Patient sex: M
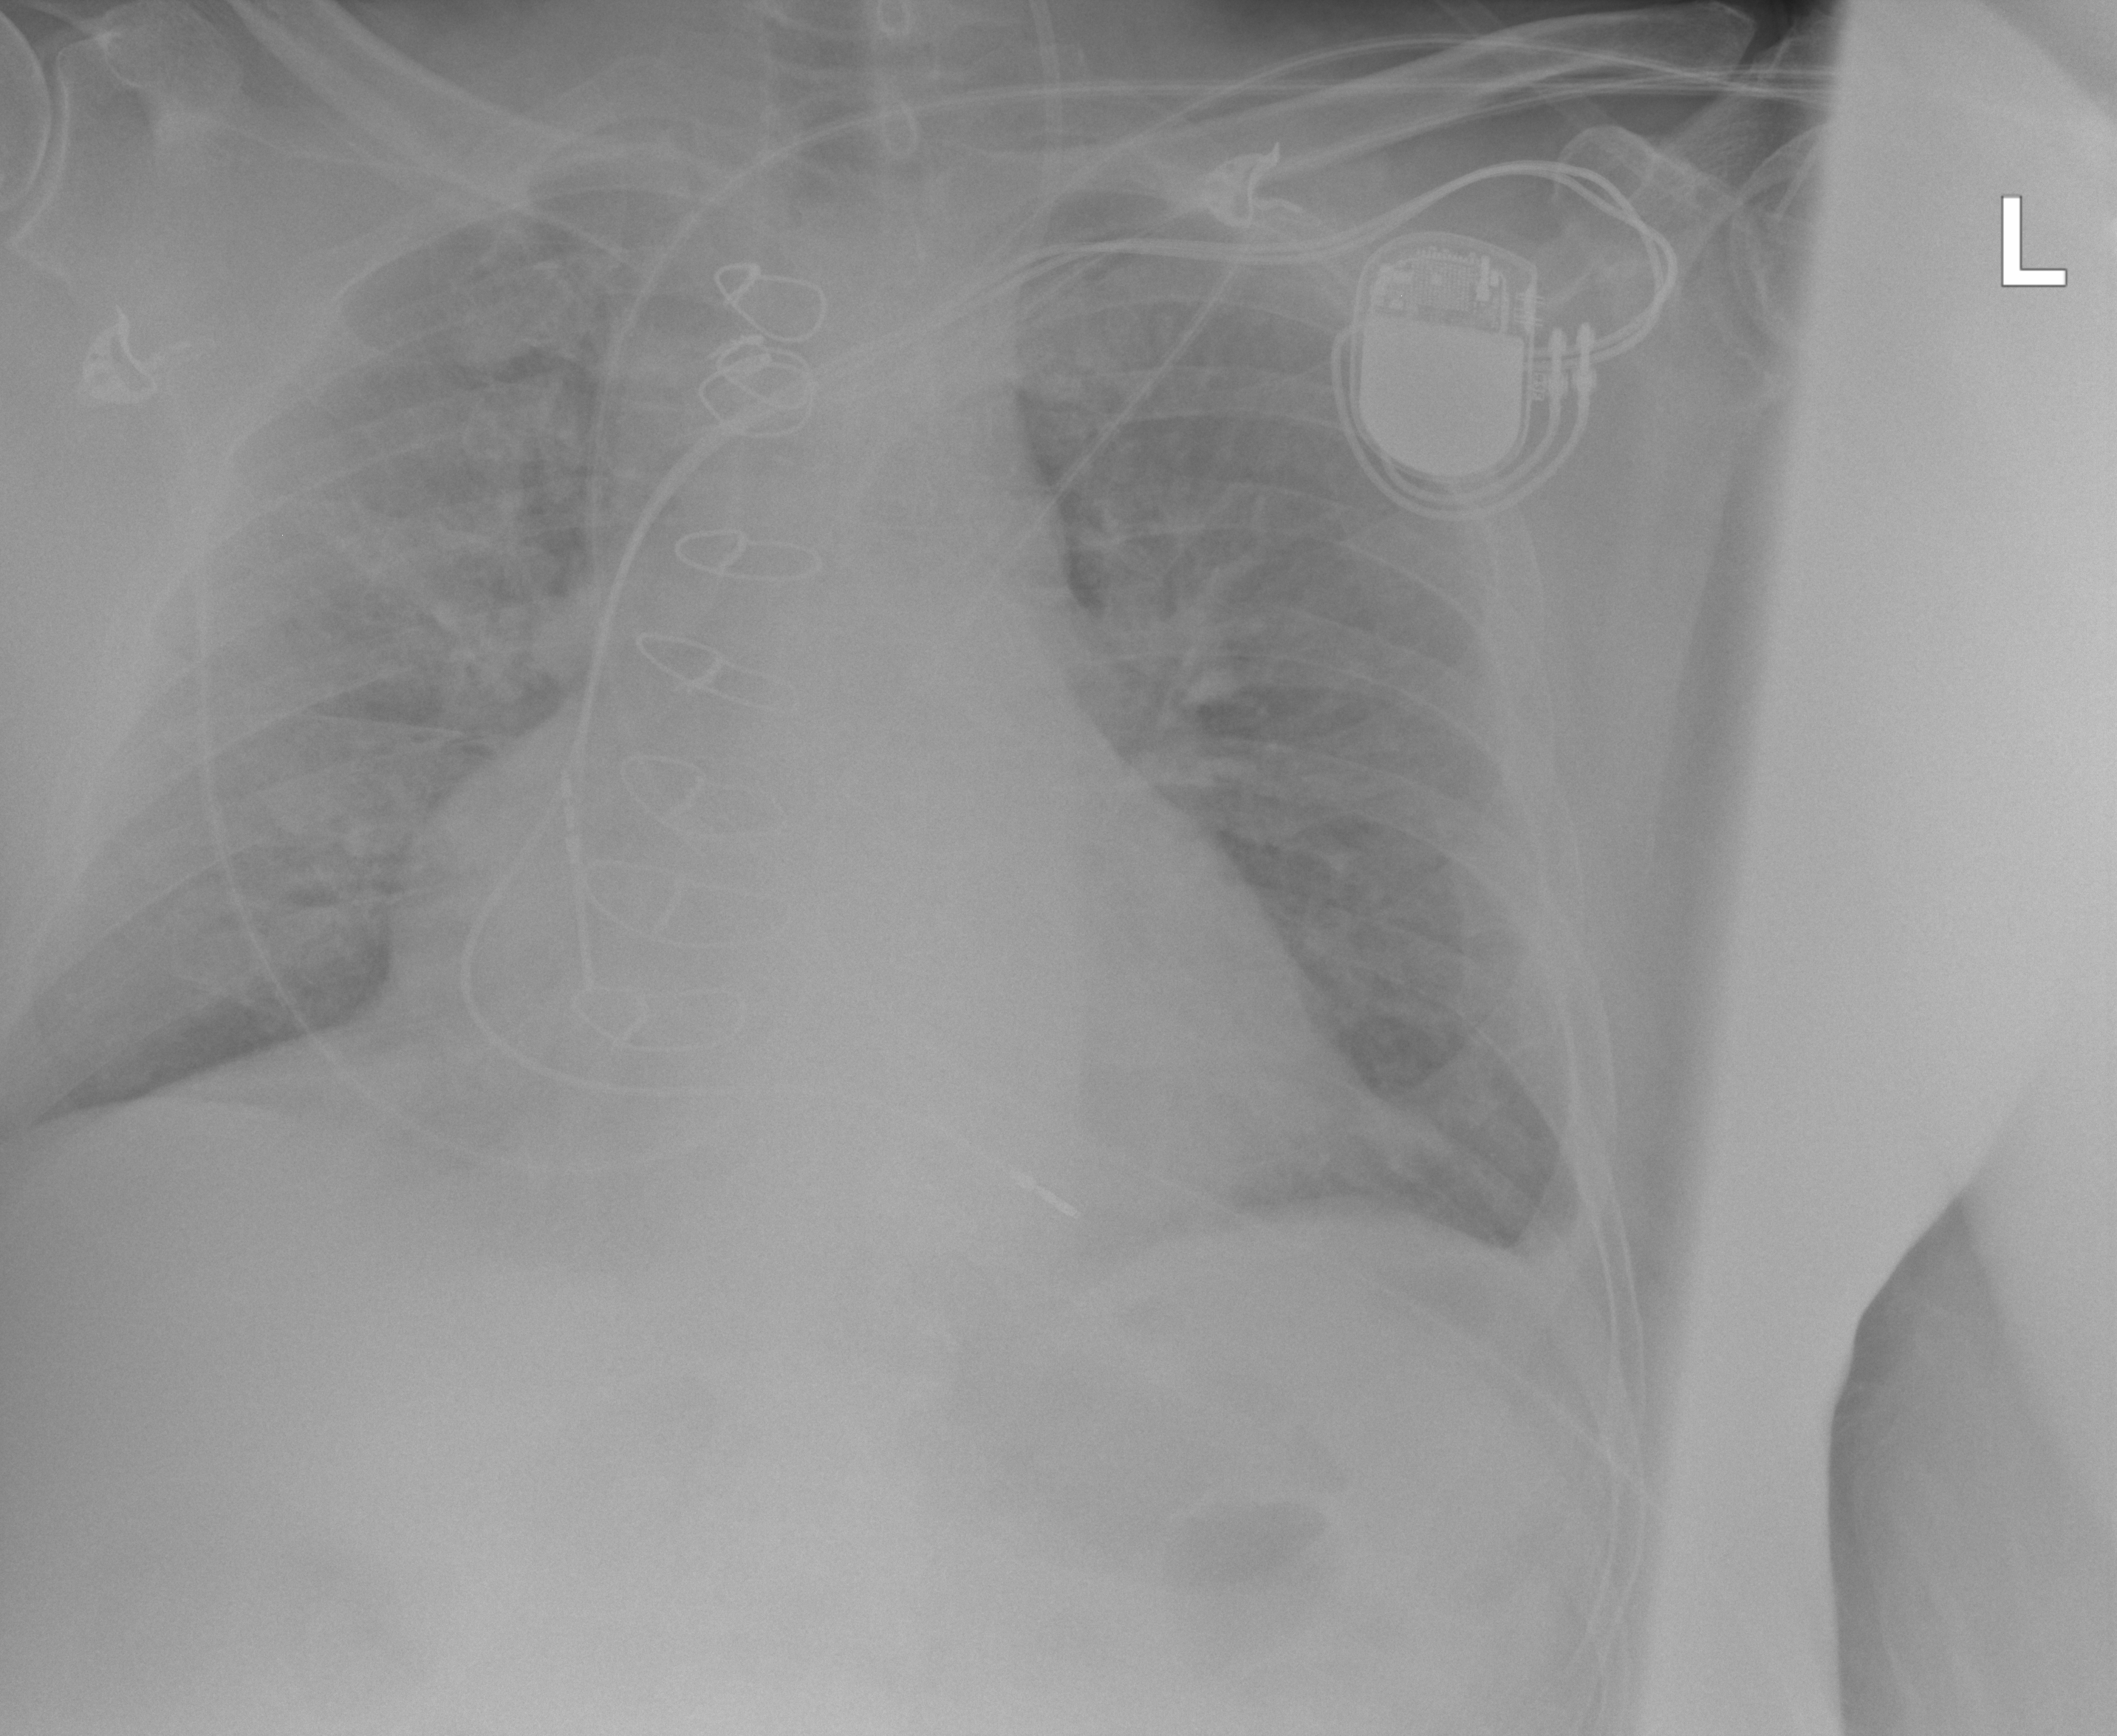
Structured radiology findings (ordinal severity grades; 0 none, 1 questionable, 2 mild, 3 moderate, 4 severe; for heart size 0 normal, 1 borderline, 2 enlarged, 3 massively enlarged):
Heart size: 2
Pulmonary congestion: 3
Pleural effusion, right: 0
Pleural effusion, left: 2
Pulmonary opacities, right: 2
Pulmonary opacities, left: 2
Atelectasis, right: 2
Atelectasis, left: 2